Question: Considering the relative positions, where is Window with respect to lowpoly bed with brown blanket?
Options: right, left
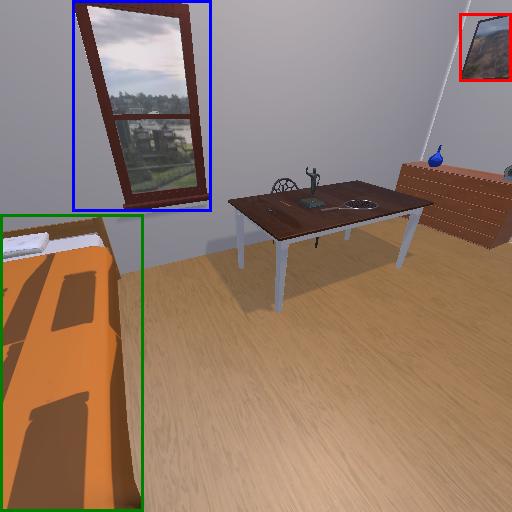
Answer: right